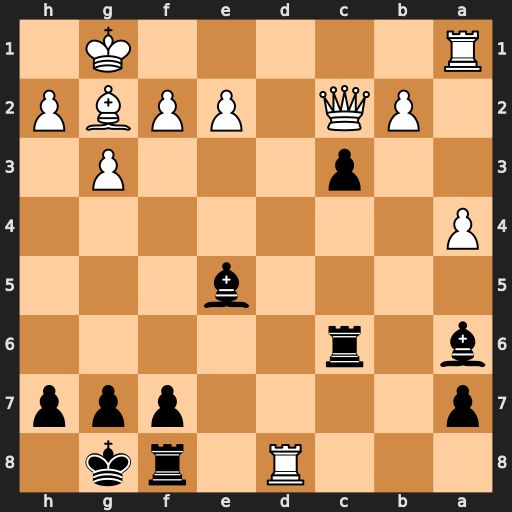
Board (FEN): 3R1rk1/p4ppp/b1r5/4b3/P7/2p3P1/1PQ1PPBP/R5K1
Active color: b
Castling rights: -
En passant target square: -
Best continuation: cxb2 Bxc6 bxa1=Q+